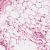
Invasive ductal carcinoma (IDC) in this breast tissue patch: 0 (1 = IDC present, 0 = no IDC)